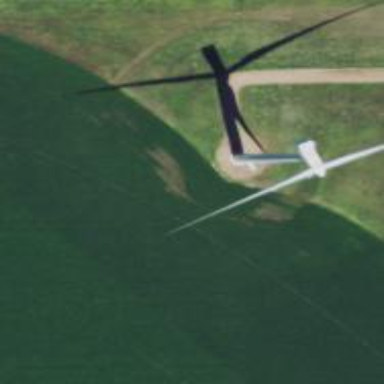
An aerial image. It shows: Wind generator with horizontal axis. The generator is wind turbine.